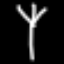
Label: fork